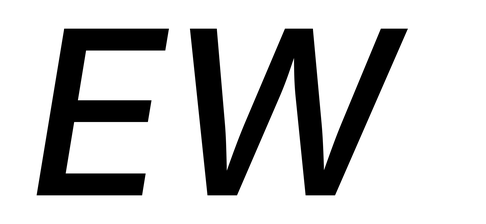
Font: Inter-Italic_Medium_Italic